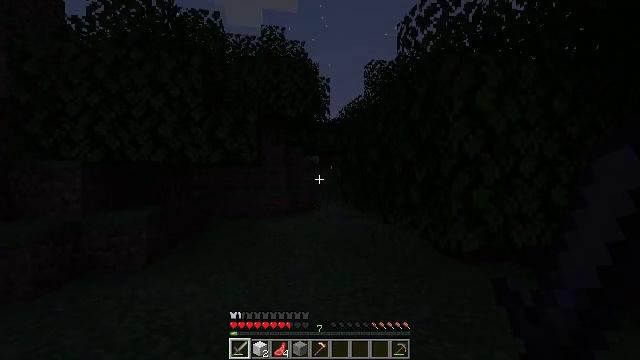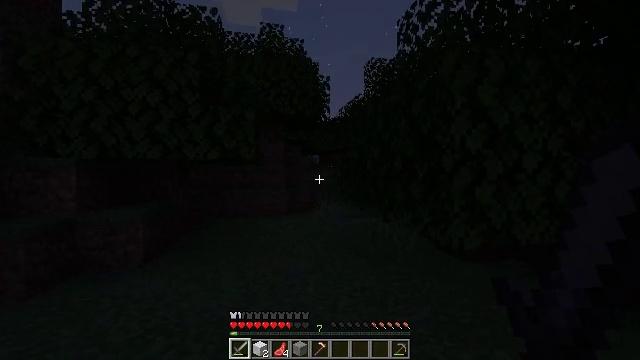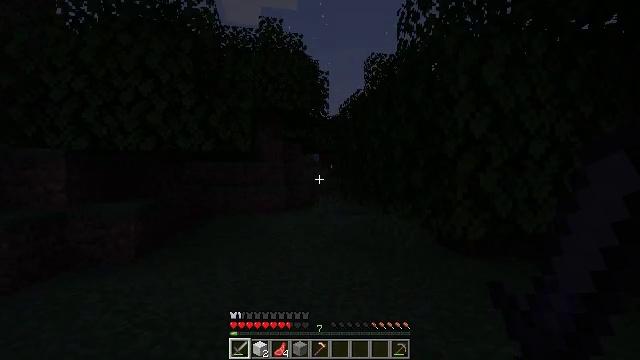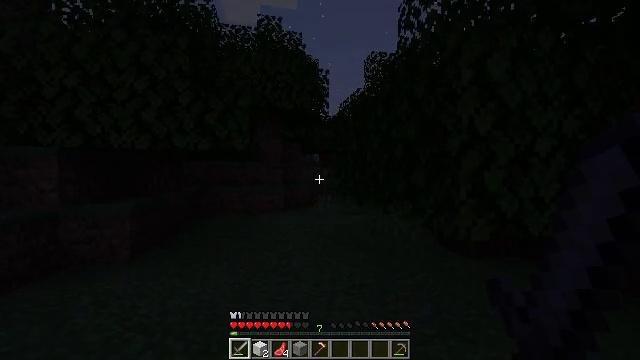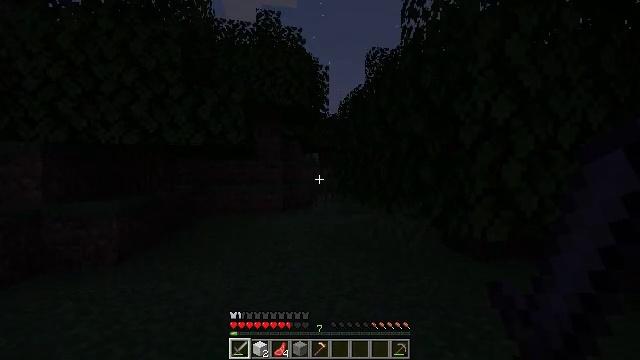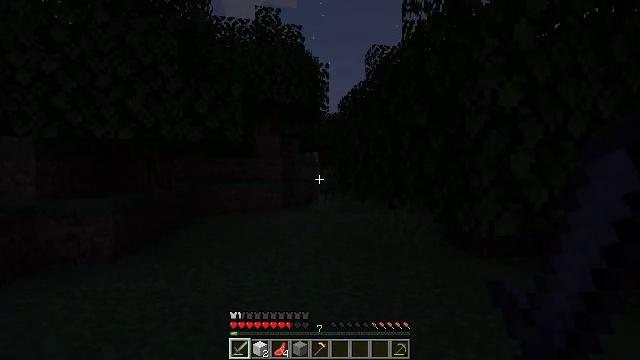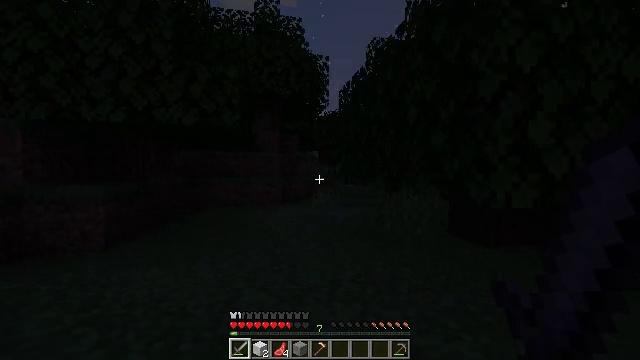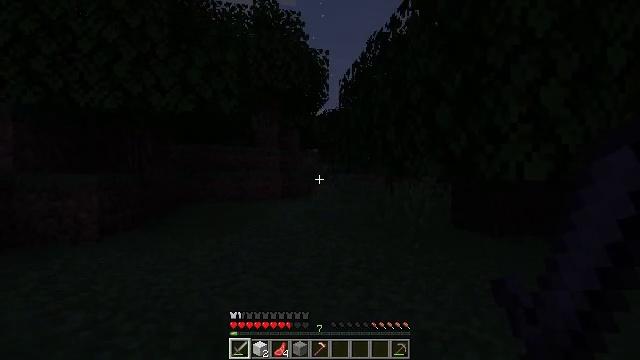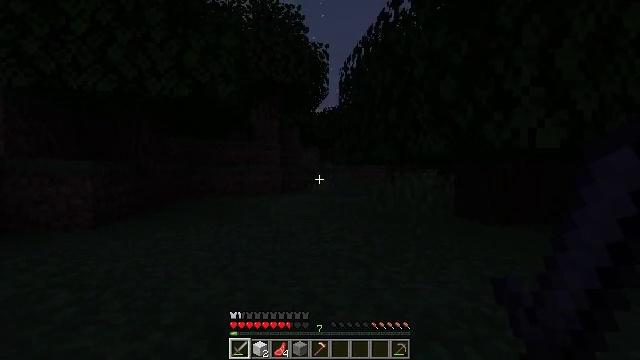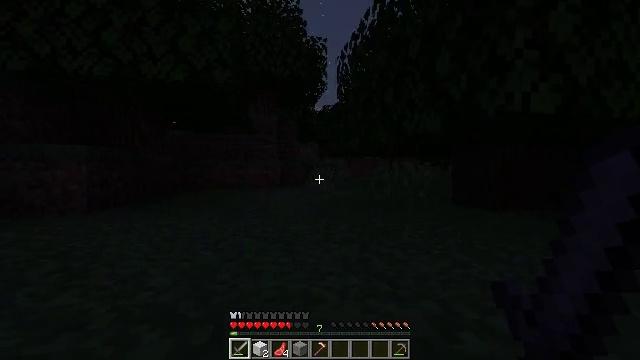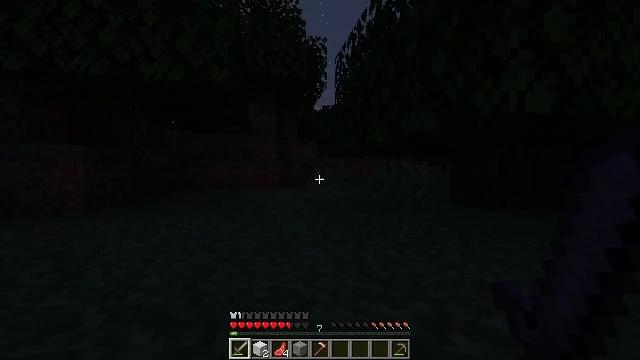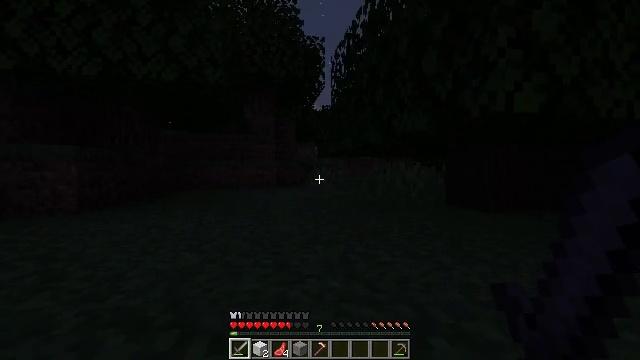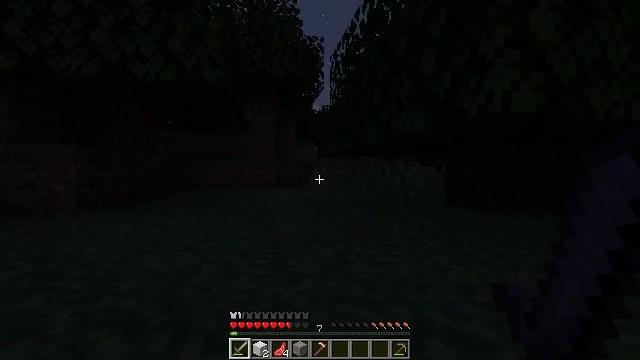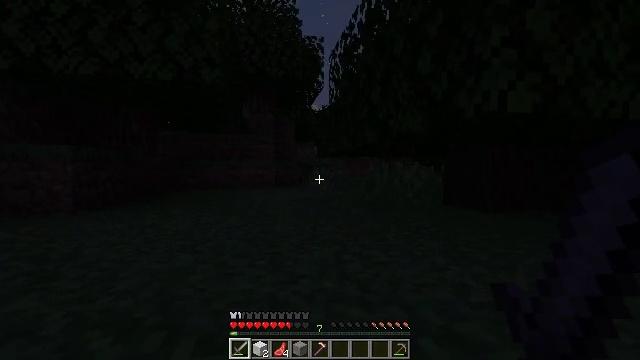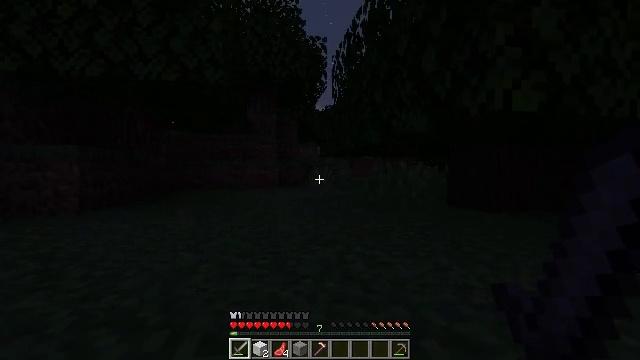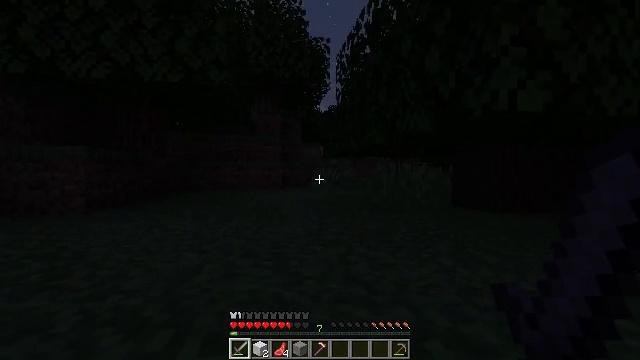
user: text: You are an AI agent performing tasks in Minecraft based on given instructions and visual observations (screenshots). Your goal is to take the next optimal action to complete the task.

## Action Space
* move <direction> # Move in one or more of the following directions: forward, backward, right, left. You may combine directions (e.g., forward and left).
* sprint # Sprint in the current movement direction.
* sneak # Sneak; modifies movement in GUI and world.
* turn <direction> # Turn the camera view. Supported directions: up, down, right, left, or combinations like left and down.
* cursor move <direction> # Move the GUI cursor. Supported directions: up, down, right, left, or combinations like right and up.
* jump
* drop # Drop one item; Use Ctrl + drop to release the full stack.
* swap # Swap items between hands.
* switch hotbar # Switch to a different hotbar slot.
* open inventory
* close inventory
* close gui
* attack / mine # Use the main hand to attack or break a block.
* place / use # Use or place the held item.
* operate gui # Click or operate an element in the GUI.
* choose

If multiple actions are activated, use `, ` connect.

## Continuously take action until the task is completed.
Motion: motion action
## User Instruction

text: Open the furnace and cook cod.
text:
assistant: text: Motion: move forward, jump
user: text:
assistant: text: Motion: move forward, jump
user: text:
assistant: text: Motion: move forward
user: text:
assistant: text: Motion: move forward
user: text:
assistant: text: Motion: move forward
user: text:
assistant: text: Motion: move forward
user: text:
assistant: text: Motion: move forward
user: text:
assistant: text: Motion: move forward
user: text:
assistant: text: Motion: move forward
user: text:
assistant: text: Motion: move forward
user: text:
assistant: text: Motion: move forward
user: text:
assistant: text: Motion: move forward
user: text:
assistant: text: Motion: move forward
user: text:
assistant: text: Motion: move forward
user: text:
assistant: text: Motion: move forward
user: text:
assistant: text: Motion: move forward, turn left
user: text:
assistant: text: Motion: move forward, turn left
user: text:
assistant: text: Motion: move forward, jump
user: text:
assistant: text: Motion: move forward, jump
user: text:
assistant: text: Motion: move forward, jump
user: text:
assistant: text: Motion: move forward, jump
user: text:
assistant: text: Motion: move forward, jump
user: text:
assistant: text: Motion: move forward, jump
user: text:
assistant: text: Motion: move forward
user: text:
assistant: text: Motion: move forward
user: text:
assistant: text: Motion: no_op
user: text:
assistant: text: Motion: no_op
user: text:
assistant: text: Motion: no_op
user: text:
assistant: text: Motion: no_op
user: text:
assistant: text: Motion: move forward